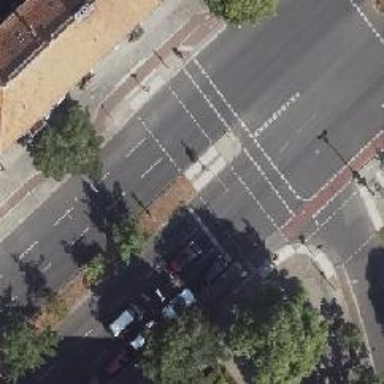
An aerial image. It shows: Road with traffic signals.